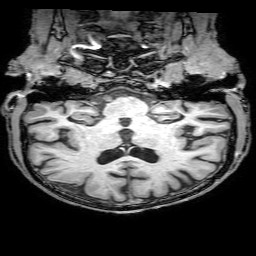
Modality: T1w
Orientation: sagittal
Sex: male
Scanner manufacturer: philips
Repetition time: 0.008066 s
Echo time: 0.00369 s